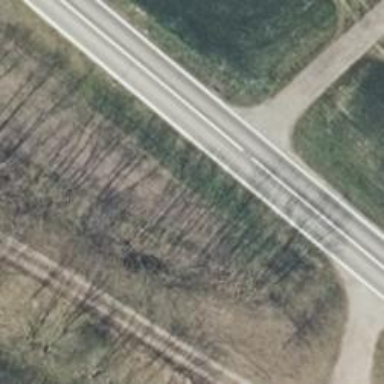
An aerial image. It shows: Secondary road with asphalt surface.